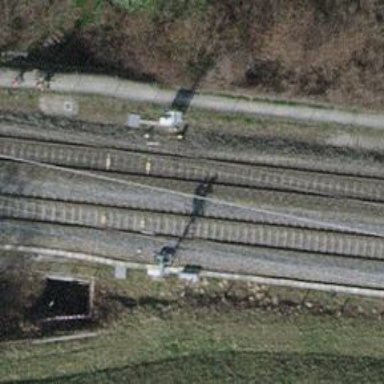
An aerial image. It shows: Railway signal.